Question: I'm trying to work my way through a problem. It's two parts:
1. I want to create a loop that reads out each of my page's menu_name from the database and on the same line that it reads it out, put a radio button to change the visibility. So far It looks like my radio buttons are all connected because (instead of being checked "no" for each of them it is only checked no on the last <li> item: //K's function:
function get_all_pages() {
global $connection;
$query = "SELECT *
FROM pages ";
$query .= "WHERE visible = 1 ";
$query .= "ORDER BY position ASC";
$page_set = mysql_query($query, $connection);
confirm_query($page_set);
return $page_set;
}
//K's function:
function list_all_pages(){
$output = "<ul>";
$page_set = get_all_pages();
while ($page = mysql_fetch_array($page_set)) {
$output .= "<li><a href="add_feature.php?page=" . urlencode($page["id"]) . "">{$page["menu_name"]}</a></li>";
$output .= "&nbsp;&nbsp;<input type="radio" name="visible" value="0" checked="checked" /> No <input type="radio" name="visible" value="1" /> Yes";
}
$output .= "</ul>";
return $output;
}

1. I'm trying to do some sort of ajax thing with Javascript.. so I want the visible radio buttons to be next to my dynamically generated menu list. I want them to all be checked to no... when they are checked to yes I want a dropdown list to appear where they can pick the numbers 1-8 (the numbers will mean what position they will appear in).
I am new and trying to figure this out is a little out of my reach without some assistance from Javascript and php/mysql experts.
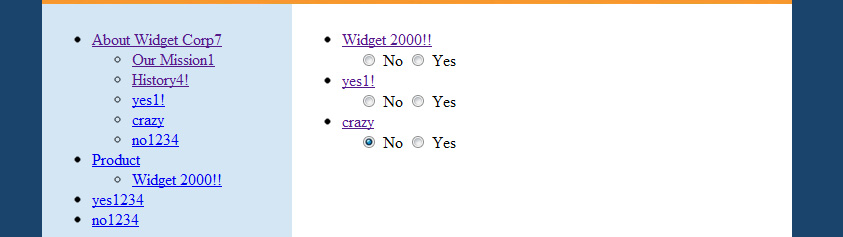
Answer: Your radio buttons all have the same "name" attribute, so you can only select one at a time. You could append some unique identifier to the attribute value. For example, 'visible_{$page_id}':
'''
function list_all_pages(){
$output = "<ul>";
$page_set = get_all_pages();
while ($page = mysql_fetch_array($page_set)) {
$page_id = urlencode($page["id"]);
$output .= "<li><a href="add_feature.php?page={$page_id}">{$page["menu_name"]}</a></li>";
$output .= "&nbsp;&nbsp;<input type="radio" name="visible_{$page_id}" value="0" checked="checked" /> ";
$output .= "No <input type="radio" name="visible_{$page_id}" value="1" /> Yes";
}
$output .= "</ul>";
return $output;
}
'''
Advanced tip: With PHP you can simplify the processing of "page" data by using specially-formatted input names -- like so:
- 'pages<URL>'pages[$page_id][order]'
Once the user submits this data, PHP converts it into a "pages" array (with indices being page_id's). You can then do something like:
'''
function process_pages($pages) {
foreach ($pages as $page_id => $data) {
$is_visible = $data['visible'] === '1';
$page_order = (int) $data['order'];
//... update page's visibility/page order
}
}
$pages = $_REQUEST['pages'];
process_pages($pages);
'''